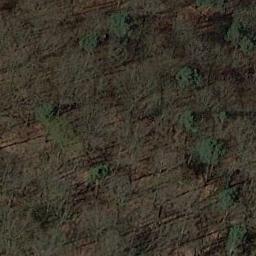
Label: forest